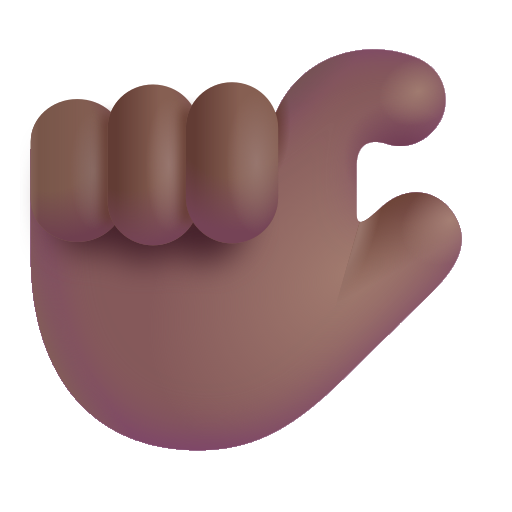
pinching hand color  dark